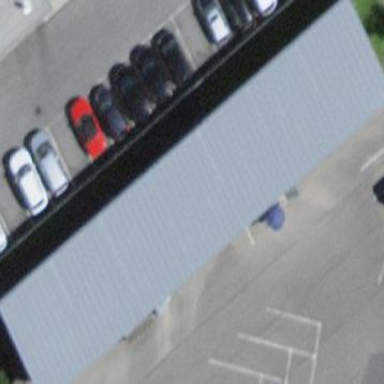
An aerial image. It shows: Warehouse.